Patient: sex F, age 51
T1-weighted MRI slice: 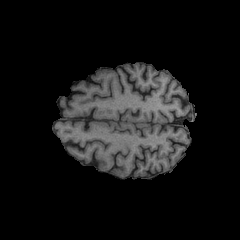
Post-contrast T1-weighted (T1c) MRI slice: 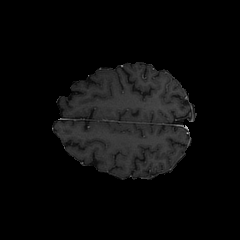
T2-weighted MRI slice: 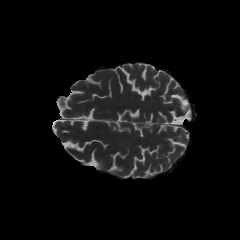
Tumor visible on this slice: no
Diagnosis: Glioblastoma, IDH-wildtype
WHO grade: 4